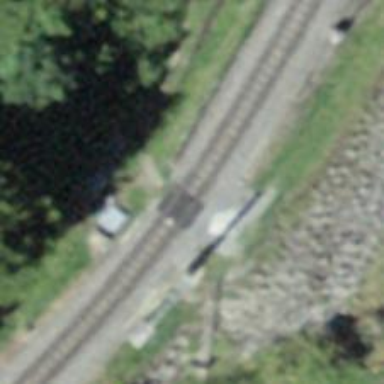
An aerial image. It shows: Crossing for the railway.